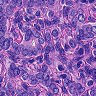
Metastatic tissue present: yes